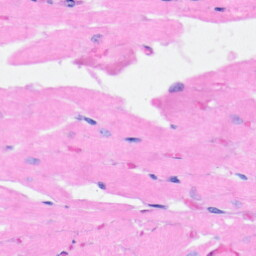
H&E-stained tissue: Heart